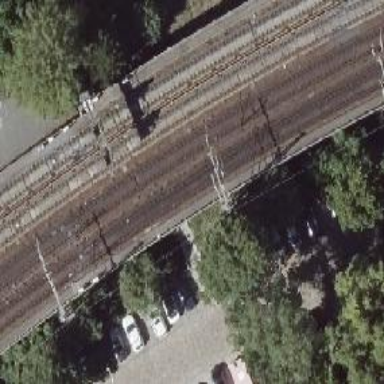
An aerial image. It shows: Viaduct railway bridge with electrified contact lines. The railway is ballastless.